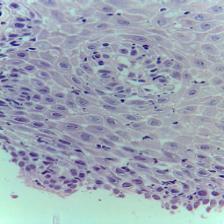
Diagnosis: Normal